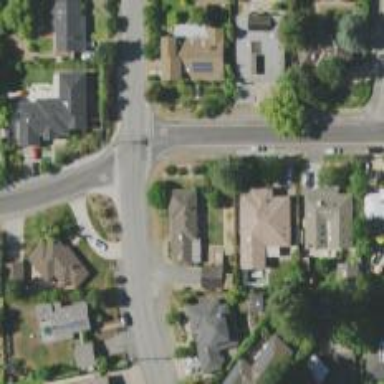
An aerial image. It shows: Road with stop sign.